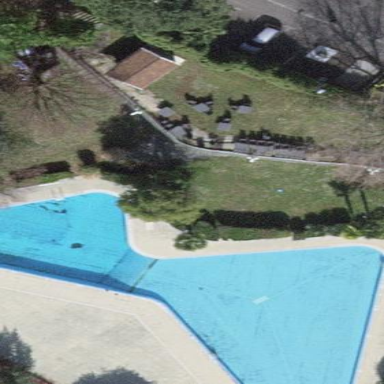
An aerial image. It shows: Outdoor swimming pool in leisure land area.